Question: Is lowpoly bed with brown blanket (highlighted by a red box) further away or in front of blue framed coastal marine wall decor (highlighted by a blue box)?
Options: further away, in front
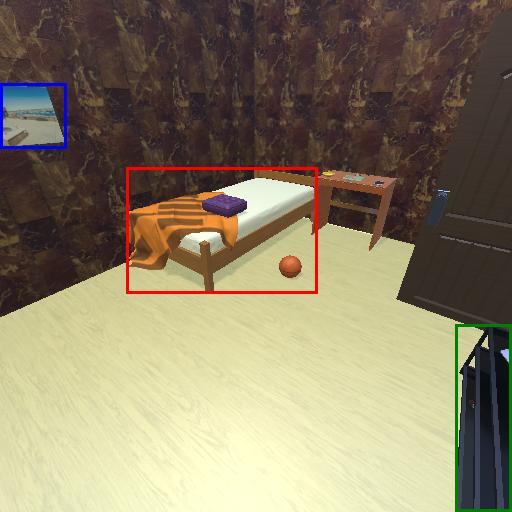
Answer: further away